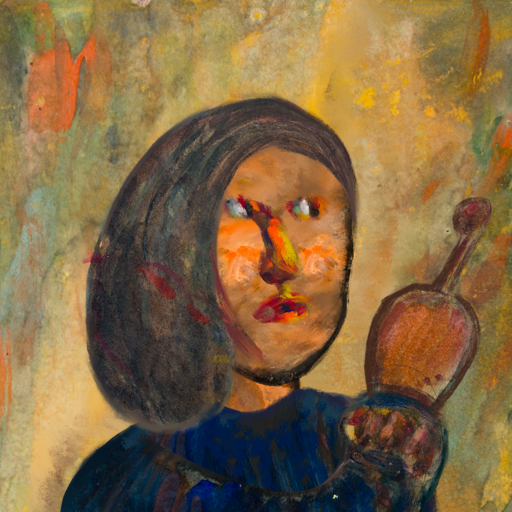
Background: Comrade, Head And Neck Side: Gypsy_Queen, Face Side: An_Impression, Bust: Pipe, Hair Side: Gypsy_Mother, Head Accessory: Blank, Second Necklace: Blank, Necklace: Blank, Baby: Blank